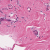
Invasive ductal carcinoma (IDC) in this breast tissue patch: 0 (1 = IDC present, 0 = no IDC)